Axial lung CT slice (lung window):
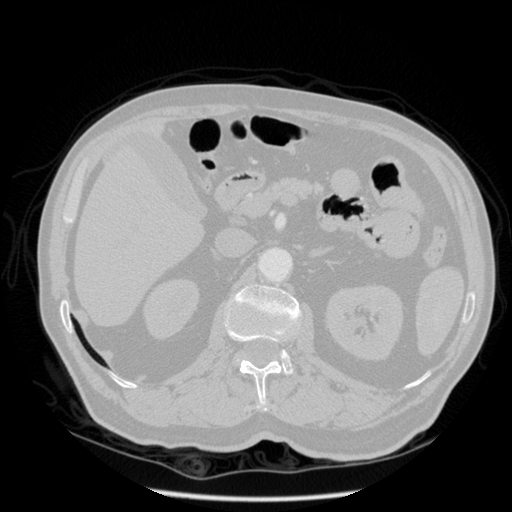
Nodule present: no